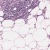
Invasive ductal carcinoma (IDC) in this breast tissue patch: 1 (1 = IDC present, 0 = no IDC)